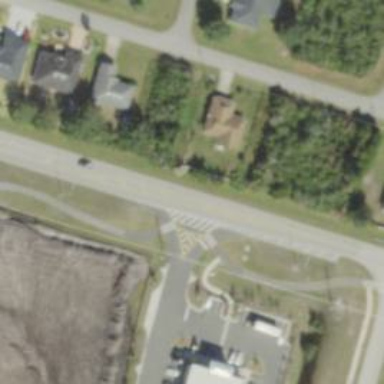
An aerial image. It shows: Marked road crossing.